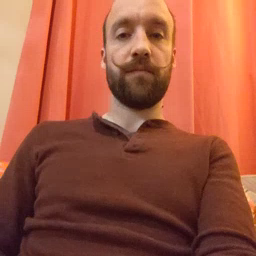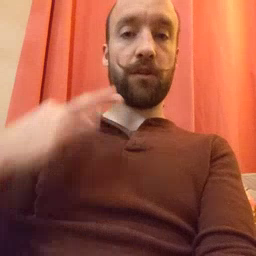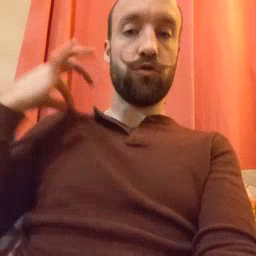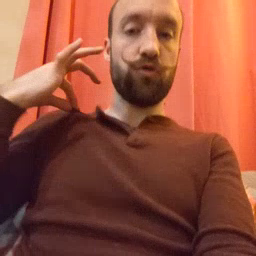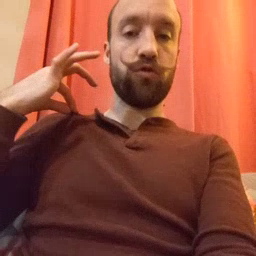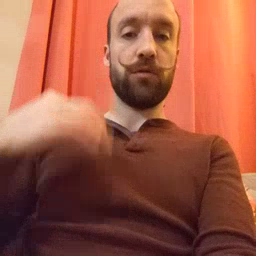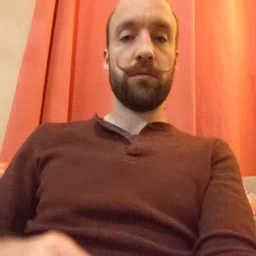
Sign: shirt